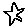
Label: star